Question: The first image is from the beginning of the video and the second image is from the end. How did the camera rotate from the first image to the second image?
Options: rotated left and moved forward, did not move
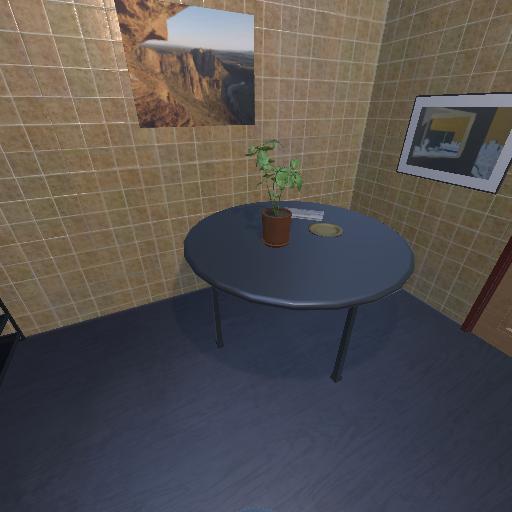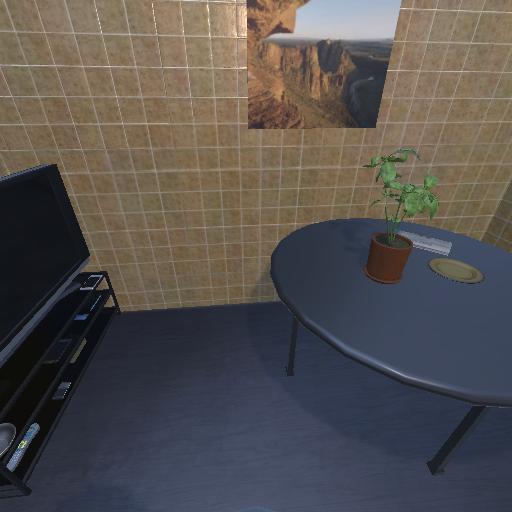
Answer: rotated left and moved forward